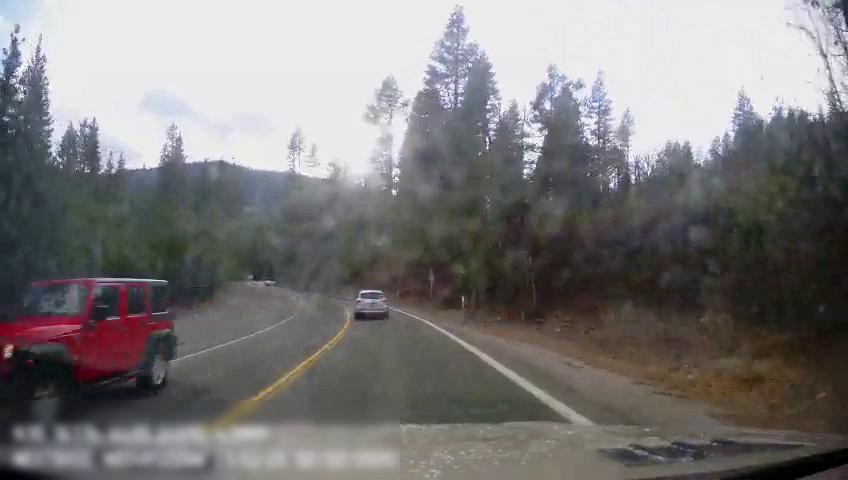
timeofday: Day
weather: Sunny
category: Drivable Space
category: Vehicles | SUV
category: Vehicles | SUV
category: Lanes | Current Lane
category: Lanes | Current Lane
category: Lanes | Opposite Lane
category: Lanes | Opposite Lane
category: Traffic | Signs